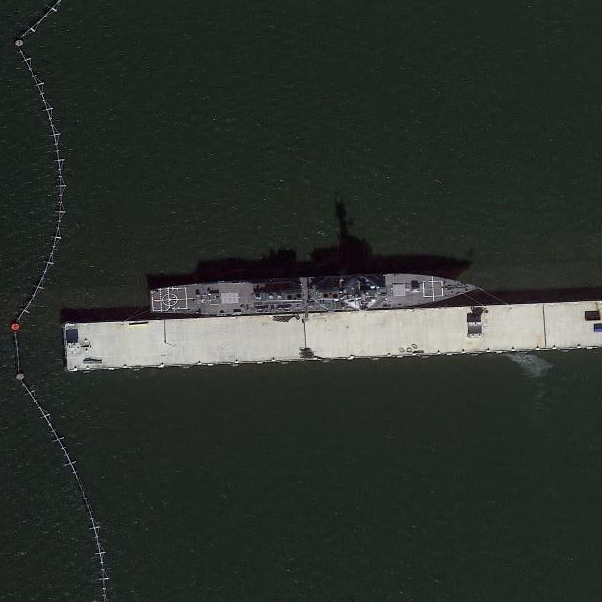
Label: destroyer